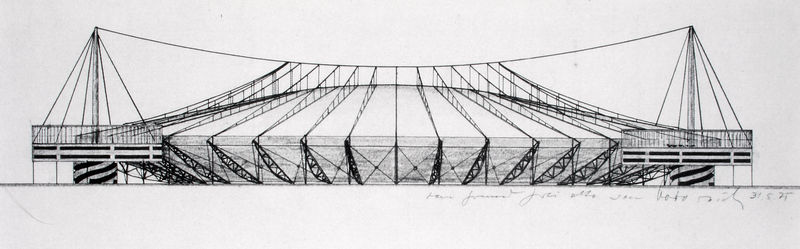
Titel: Stadion, Ansicht
Künstler: Bodo Rasch
Schlagwörter: zeichnung, brücke, tribüne, aufriss, stadion, architektu